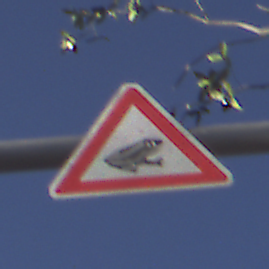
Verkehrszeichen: AmphibienwanderungLinks
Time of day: MorningAfternoon
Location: Outdoor (RoadRail)
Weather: PartlyCloudy
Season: NotSpecified
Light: Natural